Aerial crown-view tile of a tropical tree (Barro Colorado Island, Panama), acquired 20250124:
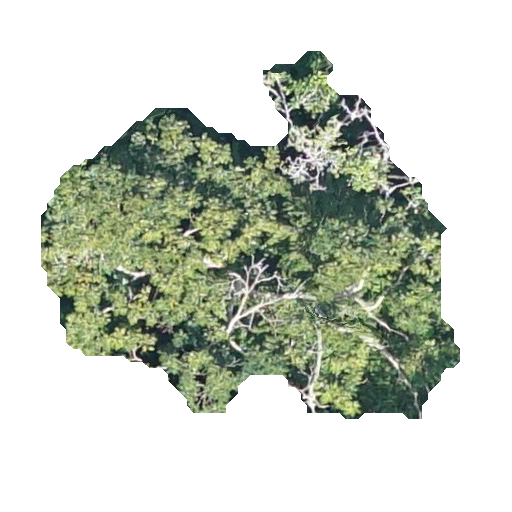
Species: Quararibea stenophylla
GBIF accepted scientific name: Quararibea stenophylla
Crown area: 149.892 m²